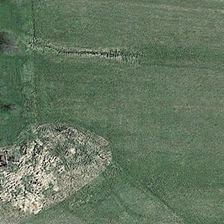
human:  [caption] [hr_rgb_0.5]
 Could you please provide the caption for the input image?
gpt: on one side of the pasture there was a bareland .

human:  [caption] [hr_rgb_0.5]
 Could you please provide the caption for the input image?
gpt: many trees were planted around the pasture .

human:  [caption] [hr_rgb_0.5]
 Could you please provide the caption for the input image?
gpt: many trees were planted around the pasture .

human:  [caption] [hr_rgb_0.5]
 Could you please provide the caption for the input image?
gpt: on one side of the pasture there was a bareland .

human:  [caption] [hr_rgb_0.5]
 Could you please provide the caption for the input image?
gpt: on one side of the pasture there was a bareland .